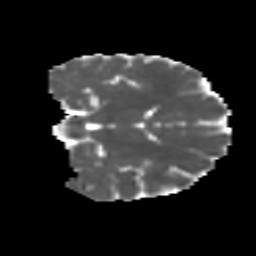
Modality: MD
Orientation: coronal
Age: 15
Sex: female
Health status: ill
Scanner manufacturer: ge
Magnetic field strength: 3 T
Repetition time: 6.752 s
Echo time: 0.079 s